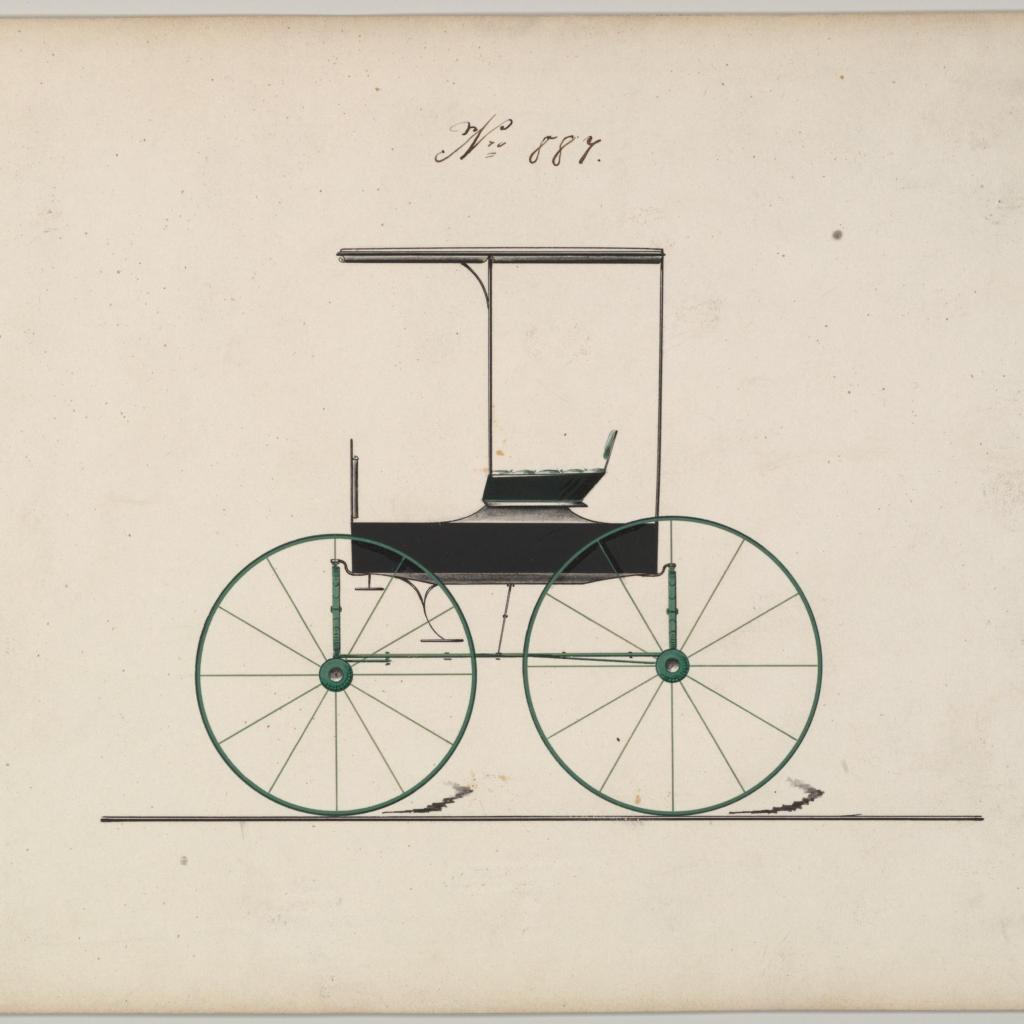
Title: Design for Wagon, no. 887
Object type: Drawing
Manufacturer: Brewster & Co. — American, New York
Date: ca. 1860
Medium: Pen ad black ink, watercolor and gouache with gum arabic
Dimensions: sheet: 6 15/16 x 9 3/4 in. (17.6 x 24.8 cm)
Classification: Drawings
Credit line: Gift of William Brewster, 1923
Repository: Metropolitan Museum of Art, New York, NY